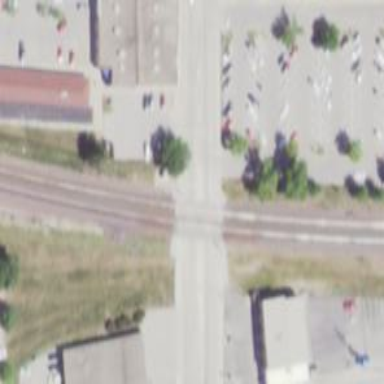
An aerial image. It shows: Railway level crossing.